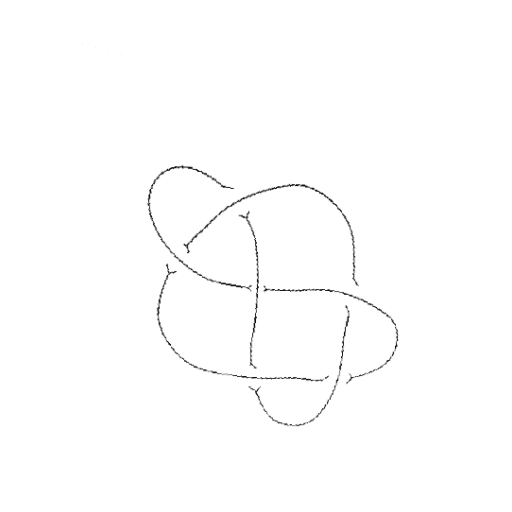
Crossing number: 6